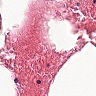
Metastatic tissue present: no